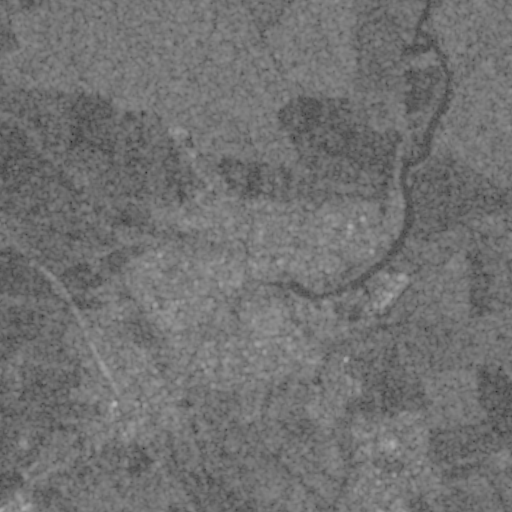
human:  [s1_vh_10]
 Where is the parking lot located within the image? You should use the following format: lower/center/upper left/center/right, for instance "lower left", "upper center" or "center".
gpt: The parking lot is located in the lower left of the image.
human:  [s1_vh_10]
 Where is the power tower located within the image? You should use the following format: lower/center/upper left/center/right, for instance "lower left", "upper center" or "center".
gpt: The power tower is located in the lower left of the image.
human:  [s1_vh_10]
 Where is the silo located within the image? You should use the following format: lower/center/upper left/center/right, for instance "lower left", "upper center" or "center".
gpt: The silo is located in the center right of the image.
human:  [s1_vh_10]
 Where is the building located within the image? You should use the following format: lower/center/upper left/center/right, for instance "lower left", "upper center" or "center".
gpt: There is no building in the image.

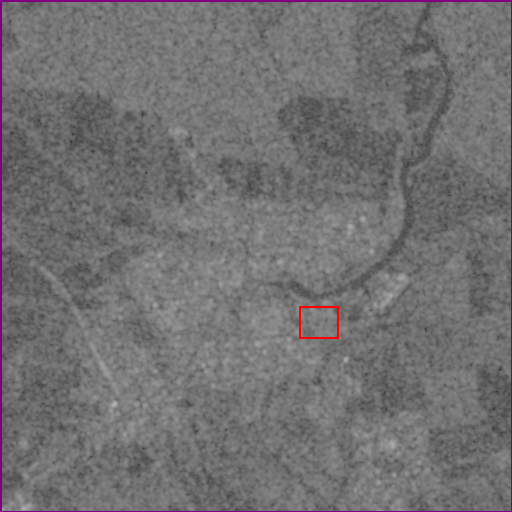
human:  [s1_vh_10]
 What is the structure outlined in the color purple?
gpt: The structure outlined in purple is a crop field.
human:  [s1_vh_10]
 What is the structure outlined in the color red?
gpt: The structure outlined in red is a park.
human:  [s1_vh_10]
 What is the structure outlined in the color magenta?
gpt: There is no magenta outline.